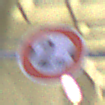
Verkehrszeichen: TatsaechlicheBreite2
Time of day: Night
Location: Outdoor (Urban)
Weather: PartlyCloudy
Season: NotSpecified
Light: Artificial